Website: crate-barrel
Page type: receipt
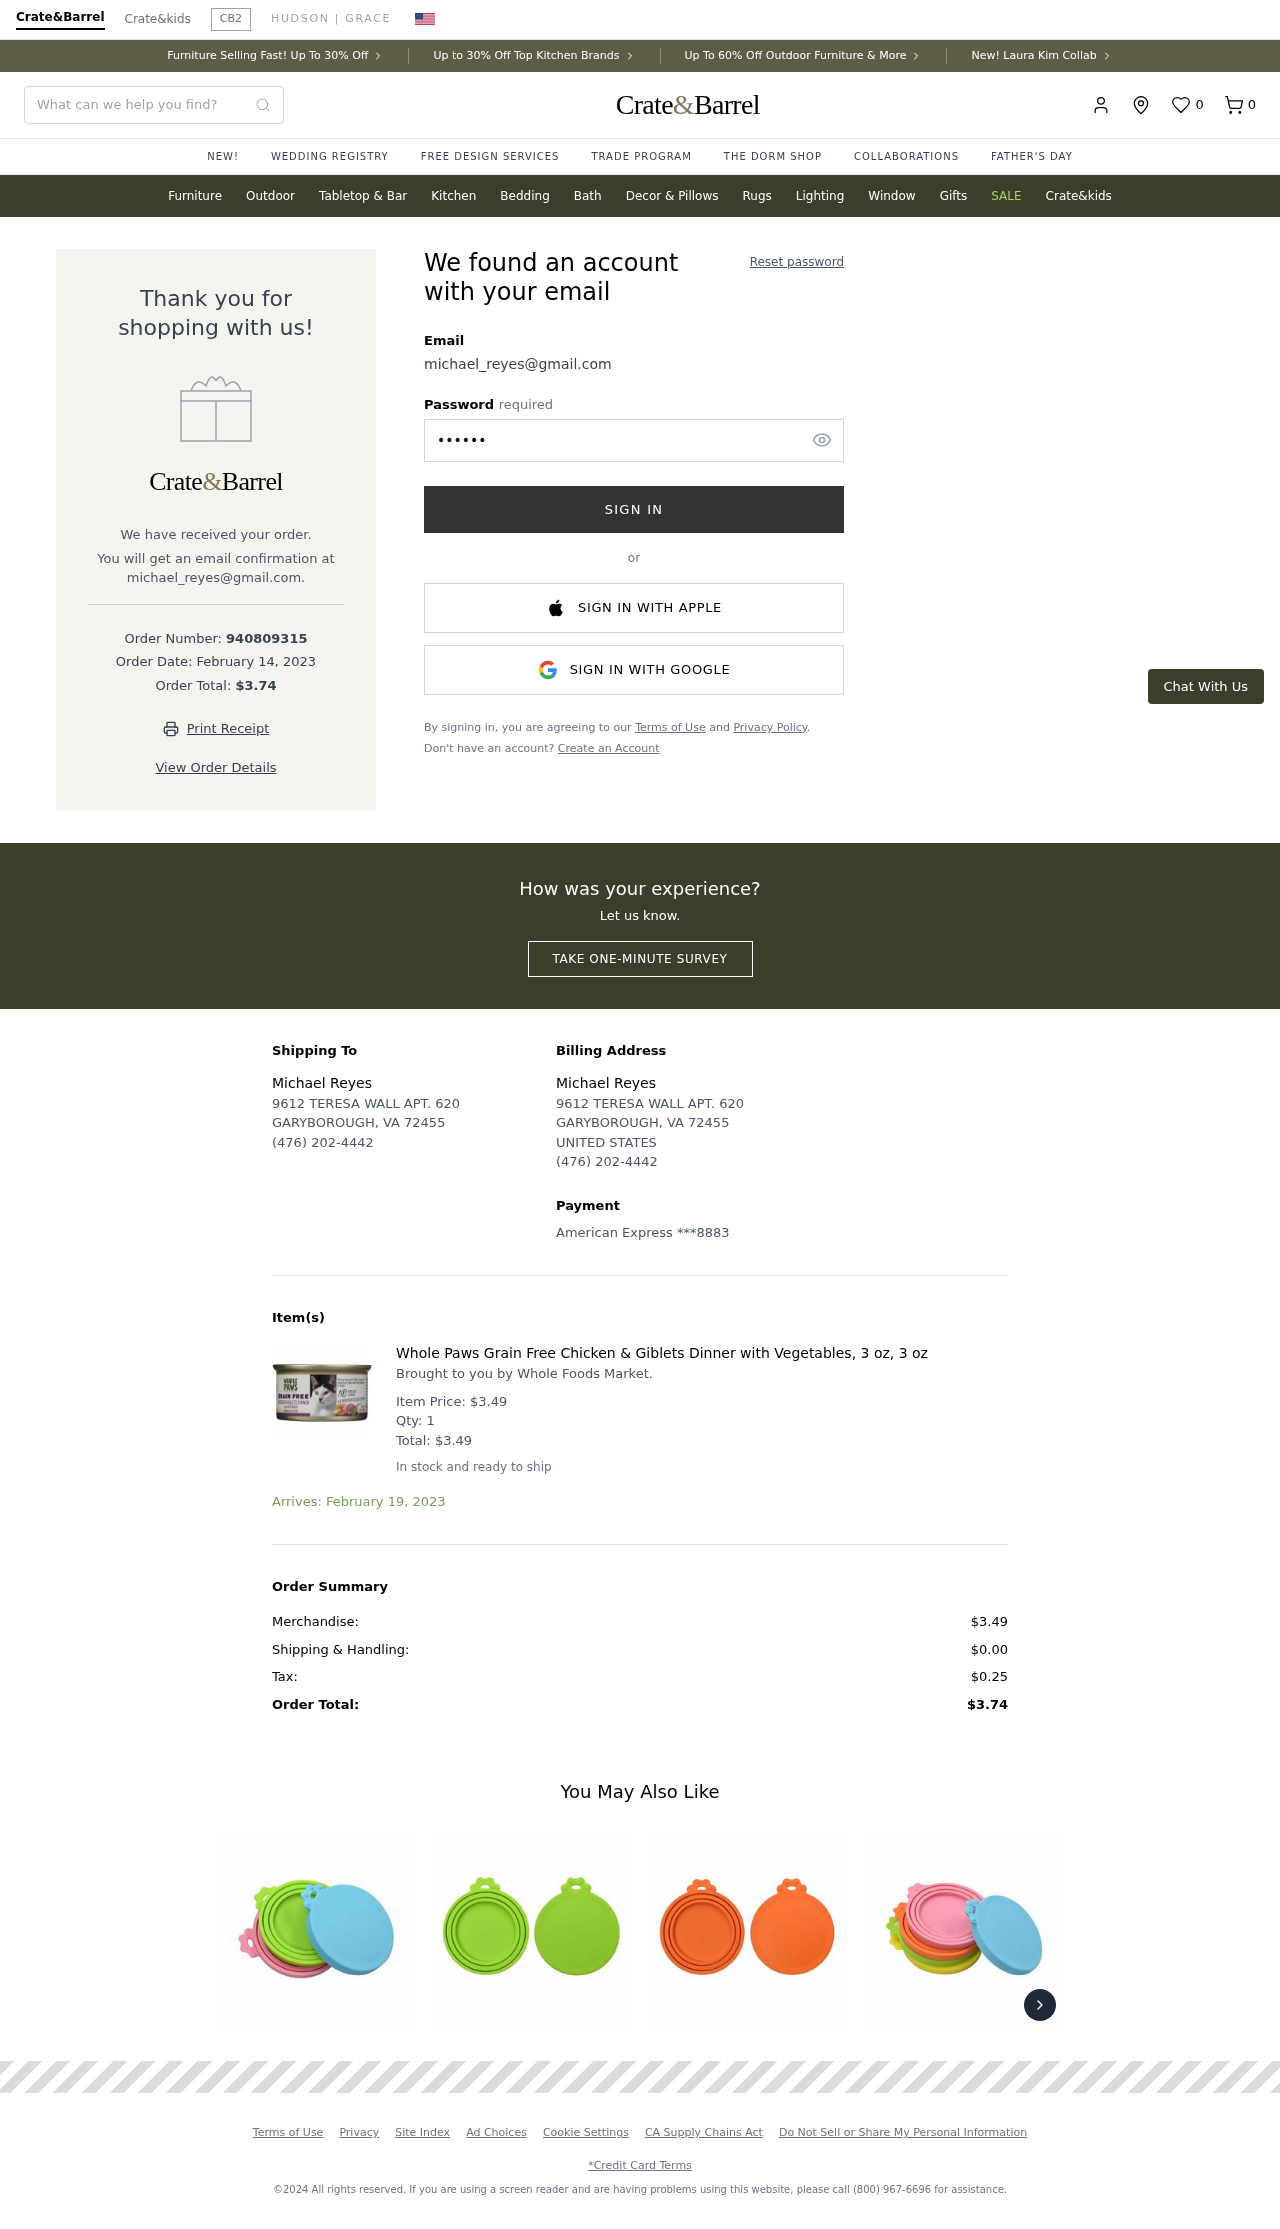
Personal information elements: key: PII_CARD_LAST4
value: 8883
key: PII_CARD_TYPE
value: American Express
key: PII_COUNTRY
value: UNITED STATES
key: PII_EMAIL
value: michael_reyes@gmail.com
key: PII_FULLNAME
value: Michael Reyes
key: PII_STREET
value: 9612 TERESA WALL APT. 620
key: PII_EMAIL2
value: michael_reyes@gmail.com
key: PII_CITY_STATE_ZIP
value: GARYBOROUGH, VA 72455
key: PII_PHONE
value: (476) 202-4442
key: PII_FULLNAME2
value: Michael Reyes
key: PII_STREET2
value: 9612 TERESA WALL APT. 620
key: PII_CITY_STATE_ZIP2
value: GARYBOROUGH, VA 72455
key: PII_PHONE2
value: (476) 202-4442
Product elements: key: PRODUCT1_DESC
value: Brought to you by Whole Foods Market.
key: PRODUCT1_NAME
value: Whole Paws Grain Free Chicken & Giblets Dinner with Vegetables, 3 oz, 3 oz
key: PRODUCT1_PRICE
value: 3.49
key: PRODUCT1_QUANTITY
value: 1
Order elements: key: ORDER_NUM_ITEMS
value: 0
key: ORDER_ID
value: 940809315
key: ORDER_DATE
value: February 14, 2023
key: ORDER_TOTAL
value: $3.74
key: ORDER_ITEM_TOTAL
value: $3.49
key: ORDER_DELIVERY_DATE
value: Arrives: February 19, 2023
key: ORDER_SUBTOTAL
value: $3.49
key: ORDER_SHIPPING_COST
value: $0.00
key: ORDER_TAX
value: $0.25
Search elements: key: HEADER_SEARCH
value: What can we help you find?
Other elements: key: FAVORITES_COUNT
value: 0